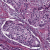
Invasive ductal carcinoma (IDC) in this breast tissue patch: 0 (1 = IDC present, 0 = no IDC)